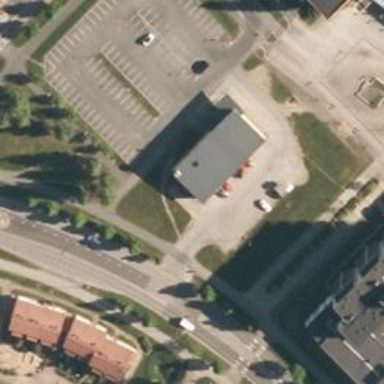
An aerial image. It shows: Convenience shop.